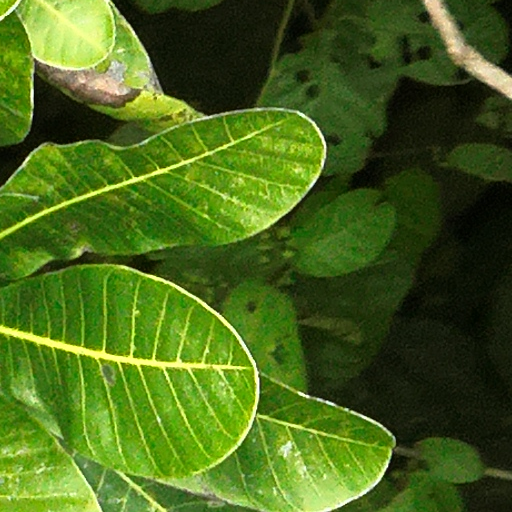
Species: Anacardium excelsum
GBIF accepted scientific name: Anacardium excelsum
Crown area (m\u00b2): 158.038